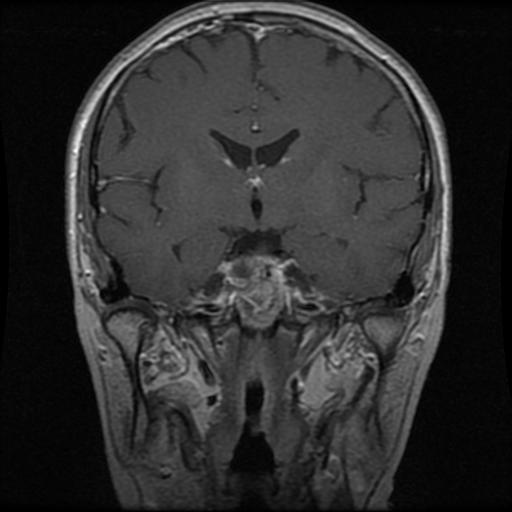
Label: pituitary